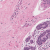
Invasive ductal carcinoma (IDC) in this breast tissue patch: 0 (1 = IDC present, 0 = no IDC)